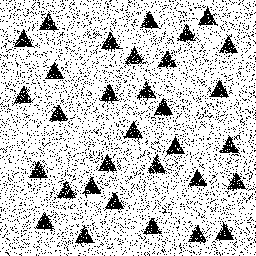
Squares: 0
Triangles: 32
Stars: 0
Total shapes: 32